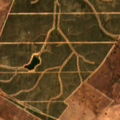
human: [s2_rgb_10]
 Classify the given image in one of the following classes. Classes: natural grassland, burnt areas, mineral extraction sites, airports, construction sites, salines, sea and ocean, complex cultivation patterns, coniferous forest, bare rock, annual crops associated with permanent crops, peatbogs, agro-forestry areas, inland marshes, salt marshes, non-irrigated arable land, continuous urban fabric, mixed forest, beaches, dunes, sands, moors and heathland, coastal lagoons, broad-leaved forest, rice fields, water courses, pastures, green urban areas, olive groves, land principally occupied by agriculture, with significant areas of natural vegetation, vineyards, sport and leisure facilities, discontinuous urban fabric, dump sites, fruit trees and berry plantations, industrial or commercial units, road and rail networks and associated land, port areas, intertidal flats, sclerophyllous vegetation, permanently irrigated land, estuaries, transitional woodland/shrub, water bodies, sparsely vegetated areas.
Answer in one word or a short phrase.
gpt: non-irrigated arable land, permanently irrigated land, olive groves